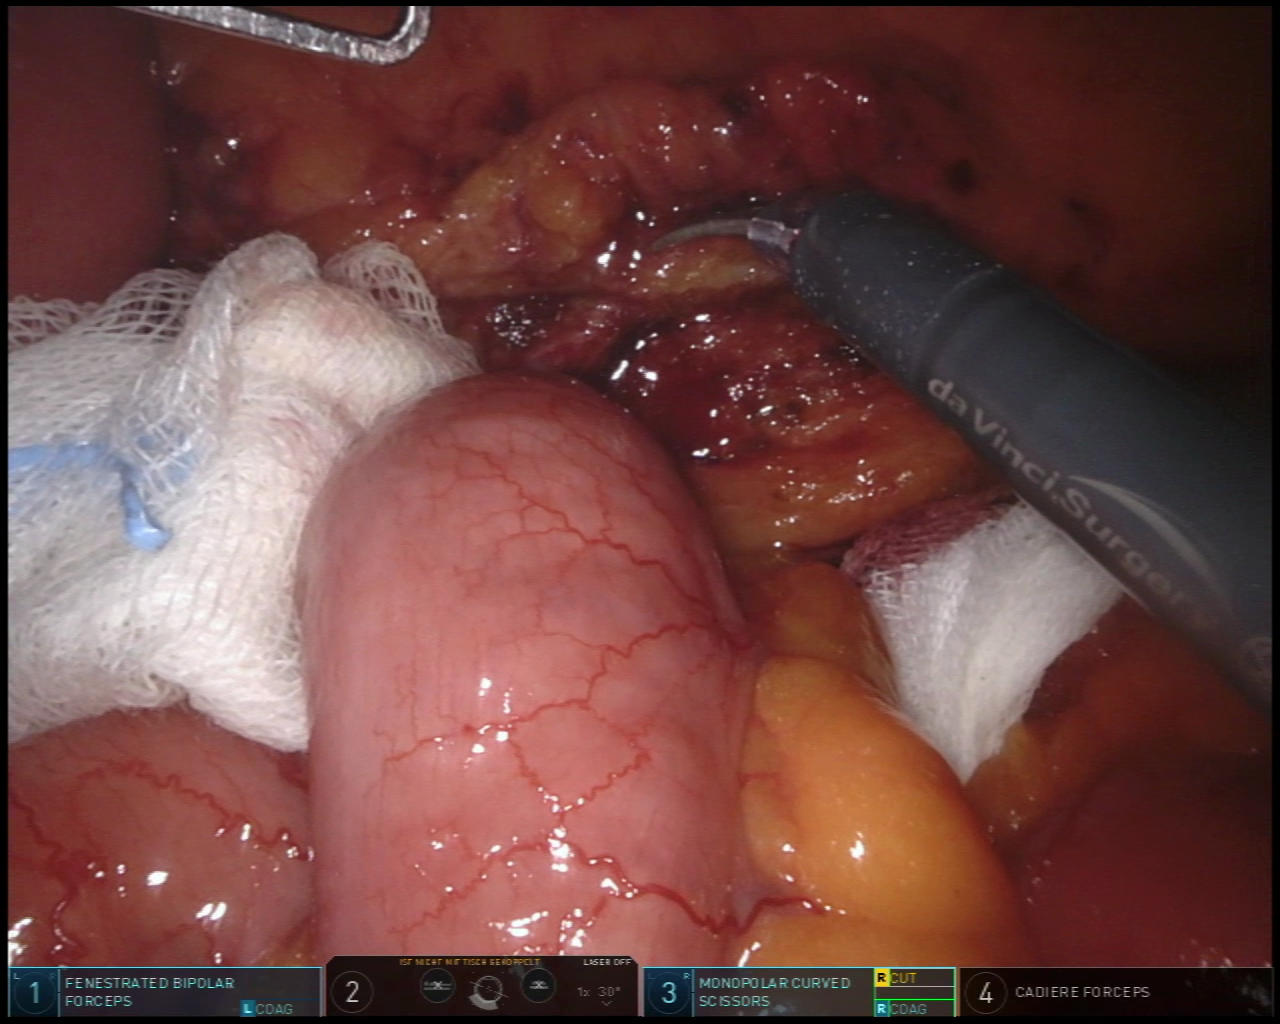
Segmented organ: inferior_mesenteric_artery
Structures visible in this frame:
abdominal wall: no
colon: no
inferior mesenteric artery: yes
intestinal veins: no
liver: no
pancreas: no
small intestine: yes
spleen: no
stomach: no
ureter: no
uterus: no
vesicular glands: no